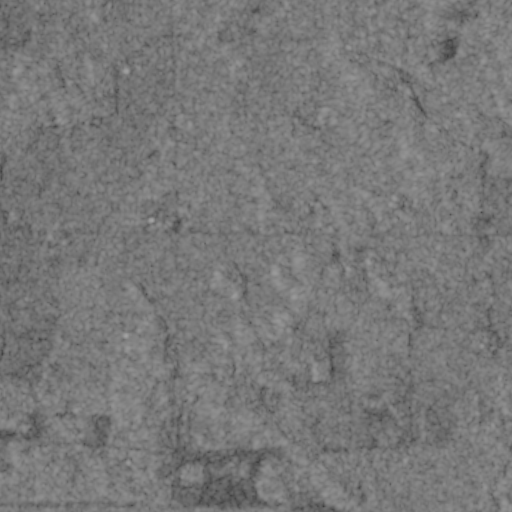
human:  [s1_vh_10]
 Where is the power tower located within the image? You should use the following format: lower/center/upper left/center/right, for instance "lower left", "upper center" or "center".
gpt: The power tower is located in the lower left of the image.
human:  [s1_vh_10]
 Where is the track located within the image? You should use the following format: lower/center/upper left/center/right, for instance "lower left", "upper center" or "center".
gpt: There is no track in the image.

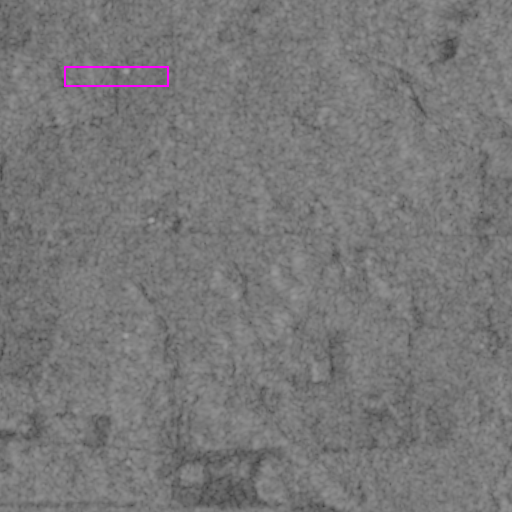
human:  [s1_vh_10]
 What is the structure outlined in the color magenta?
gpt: There is no magenta outline.
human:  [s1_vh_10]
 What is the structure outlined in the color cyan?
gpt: There is no structure outlined in cyan.